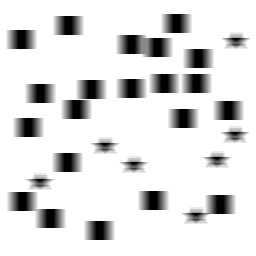
Squares: 21
Triangles: 0
Stars: 7
Total shapes: 28